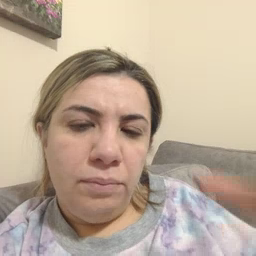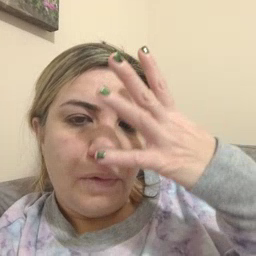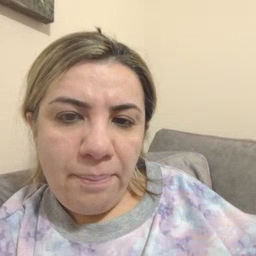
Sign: sleep